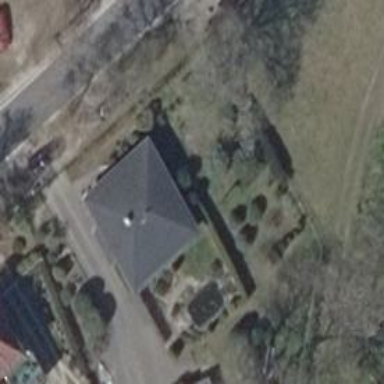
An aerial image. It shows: House with pyramidal roof shape.